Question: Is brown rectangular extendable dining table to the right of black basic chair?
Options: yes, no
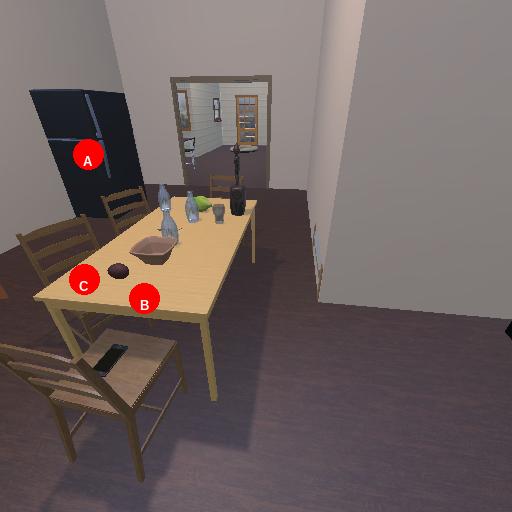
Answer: yes